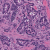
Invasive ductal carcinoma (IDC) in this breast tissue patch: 1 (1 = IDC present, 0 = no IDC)